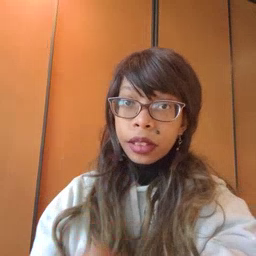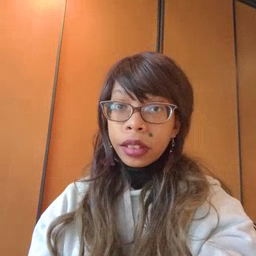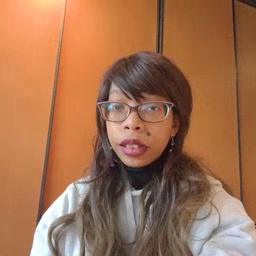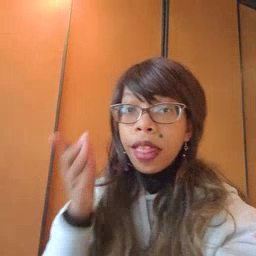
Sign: there